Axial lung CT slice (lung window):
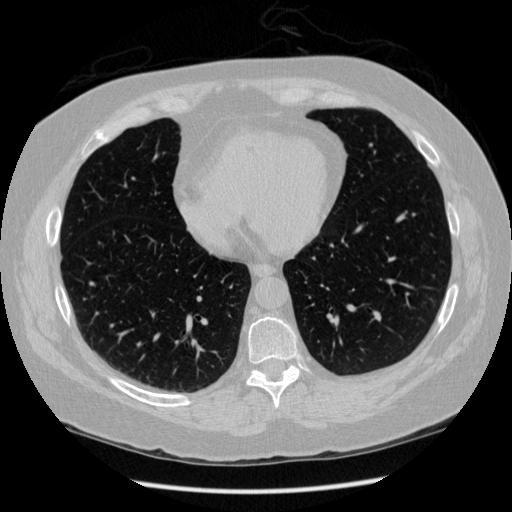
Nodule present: no